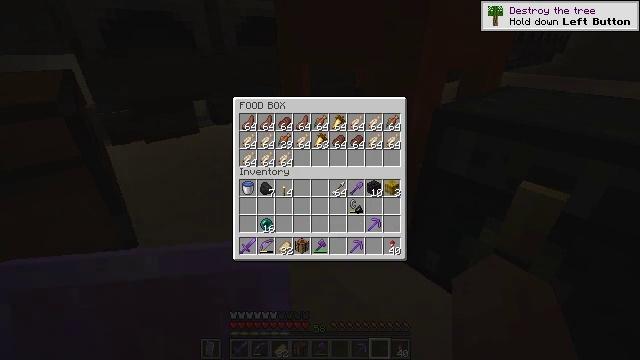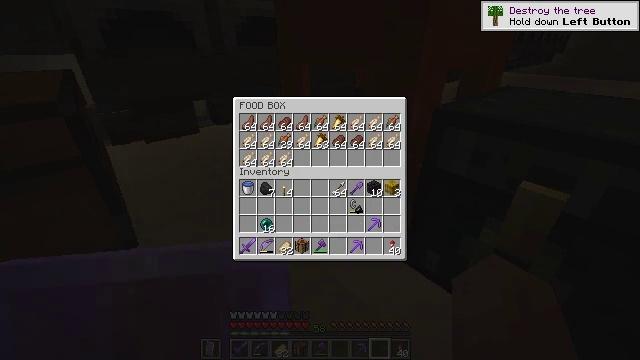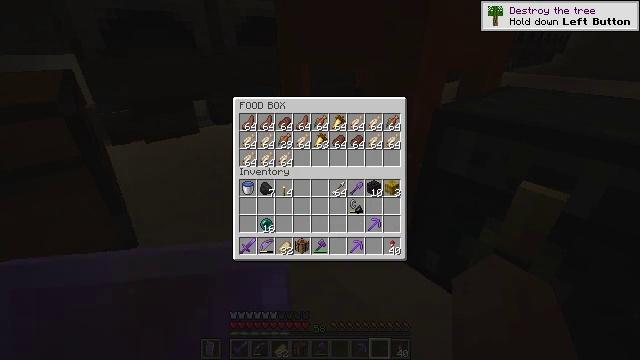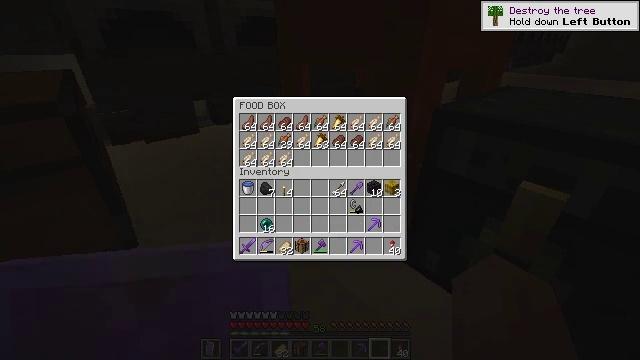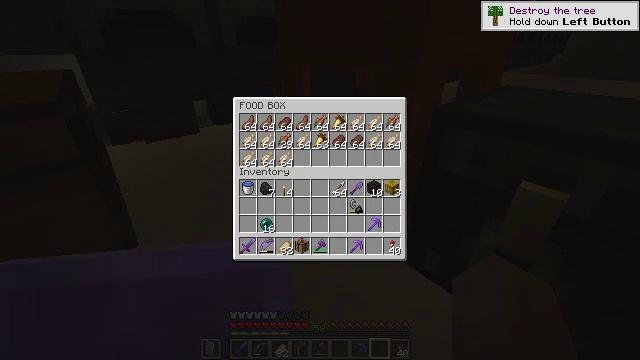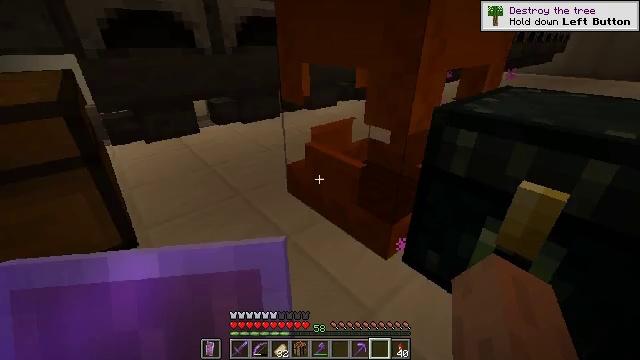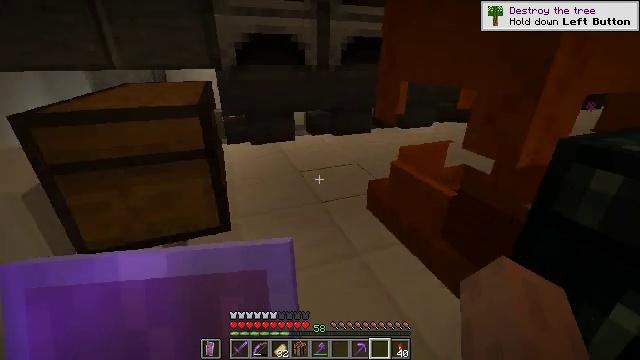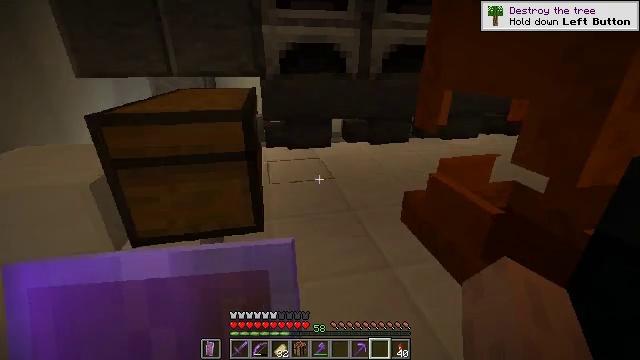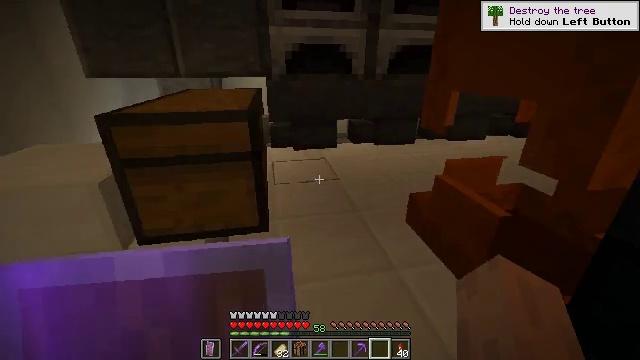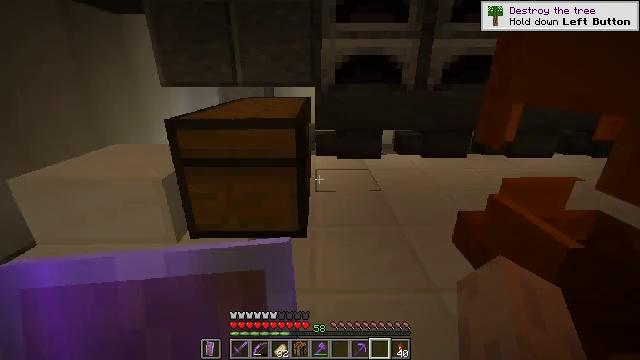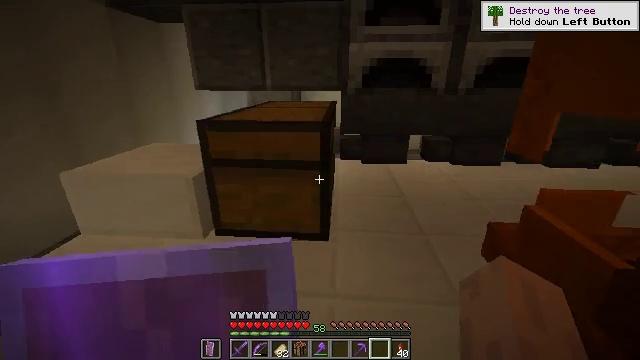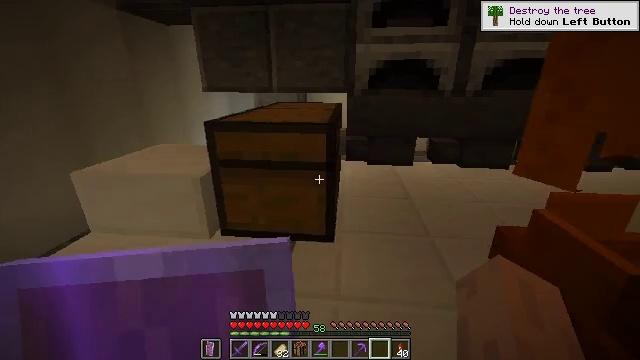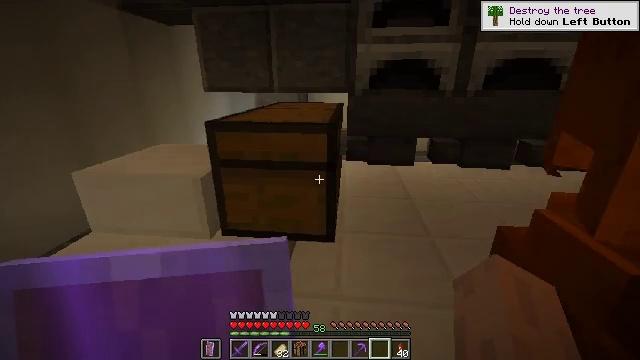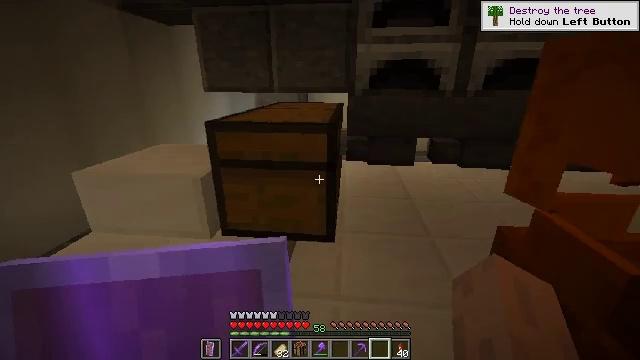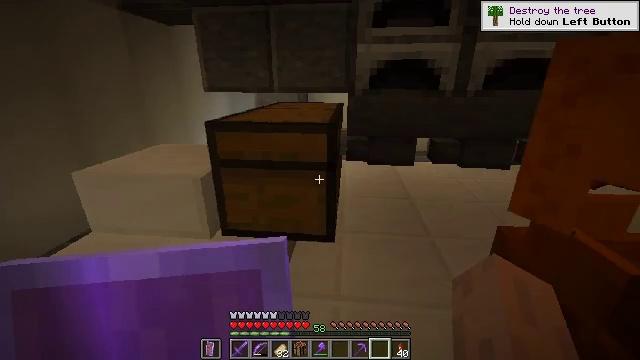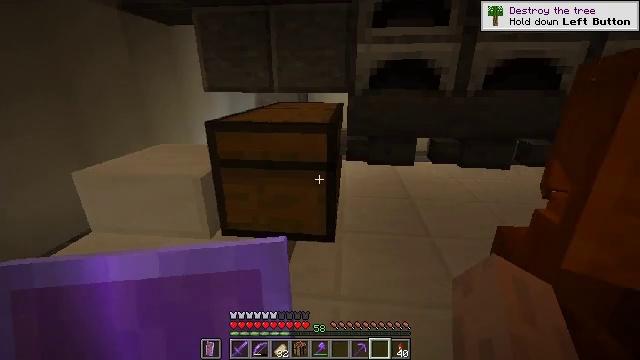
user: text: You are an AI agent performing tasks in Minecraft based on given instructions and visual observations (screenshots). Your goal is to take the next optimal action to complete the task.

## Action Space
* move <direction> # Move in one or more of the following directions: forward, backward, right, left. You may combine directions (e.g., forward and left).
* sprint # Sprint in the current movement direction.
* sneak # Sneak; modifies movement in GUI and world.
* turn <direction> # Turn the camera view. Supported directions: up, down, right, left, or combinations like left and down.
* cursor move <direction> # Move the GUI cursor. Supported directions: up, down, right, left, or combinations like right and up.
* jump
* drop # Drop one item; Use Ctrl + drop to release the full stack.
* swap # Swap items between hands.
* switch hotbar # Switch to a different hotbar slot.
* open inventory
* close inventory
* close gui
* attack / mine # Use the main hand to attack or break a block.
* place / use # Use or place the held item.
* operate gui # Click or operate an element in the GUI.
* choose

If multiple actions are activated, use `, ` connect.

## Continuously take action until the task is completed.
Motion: motion action
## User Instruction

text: Harvest the orange shulker box.
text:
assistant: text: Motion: no_op
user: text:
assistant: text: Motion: no_op
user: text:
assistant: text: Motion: no_op
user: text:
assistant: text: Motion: no_op
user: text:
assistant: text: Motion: no_op
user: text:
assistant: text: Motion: turn left and up
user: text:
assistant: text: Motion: turn left and up
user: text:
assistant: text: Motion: turn left
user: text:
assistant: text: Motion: turn left and up
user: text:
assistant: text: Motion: turn left
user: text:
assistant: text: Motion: turn left
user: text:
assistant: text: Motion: no_op
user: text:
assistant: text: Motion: no_op
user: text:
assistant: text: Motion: no_op
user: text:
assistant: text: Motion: no_op
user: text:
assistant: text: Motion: no_op
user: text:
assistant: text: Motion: use / place
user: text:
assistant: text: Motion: use / place
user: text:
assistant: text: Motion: use / place
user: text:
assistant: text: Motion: no_op
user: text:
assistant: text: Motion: no_op
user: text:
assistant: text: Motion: no_op
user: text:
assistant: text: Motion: no_op
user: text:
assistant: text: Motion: no_op
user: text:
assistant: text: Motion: no_op
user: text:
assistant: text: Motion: no_op
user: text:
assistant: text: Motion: no_op
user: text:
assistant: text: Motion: no_op
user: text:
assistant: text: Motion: no_op
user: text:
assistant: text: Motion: no_op